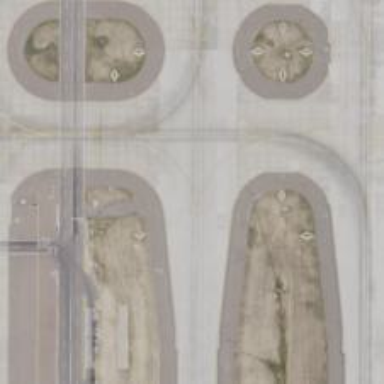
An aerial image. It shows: View of taxiway at the airport.